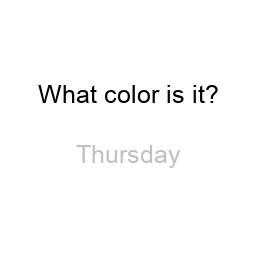
Color: silver
Background color: white
Question text color: black